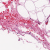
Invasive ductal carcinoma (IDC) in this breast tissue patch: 0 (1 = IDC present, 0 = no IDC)